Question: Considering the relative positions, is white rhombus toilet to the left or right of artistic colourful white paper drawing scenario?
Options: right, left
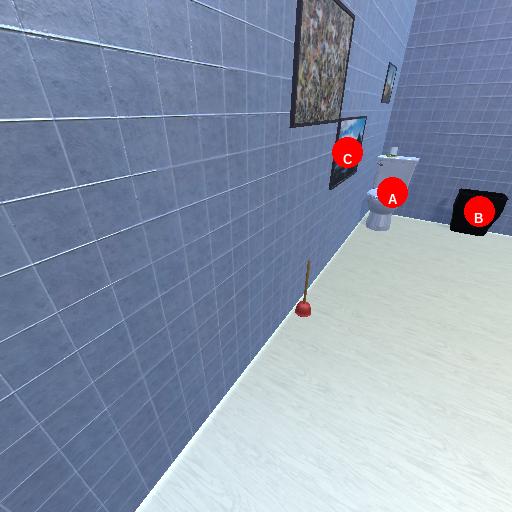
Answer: right